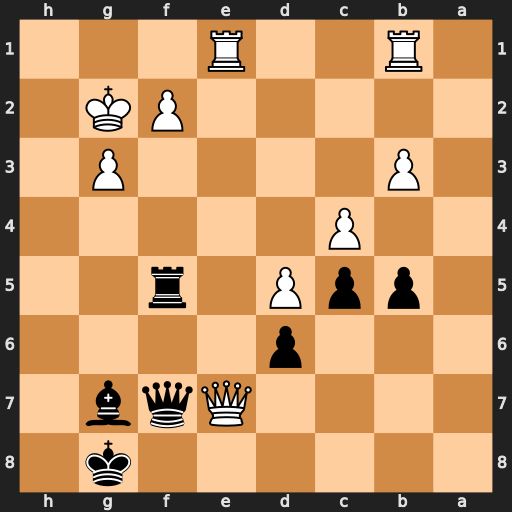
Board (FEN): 6k1/4Qqb1/3p4/1ppP1r2/2P5/1P4P1/5PK1/1R2R3
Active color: b
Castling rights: -
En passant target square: -
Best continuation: Rxf2+ Kg1 Rf1+